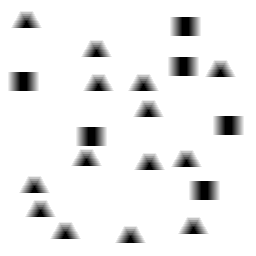
Squares: 6
Triangles: 14
Stars: 0
Total shapes: 20